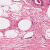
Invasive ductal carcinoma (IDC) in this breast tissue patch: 0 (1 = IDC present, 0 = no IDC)